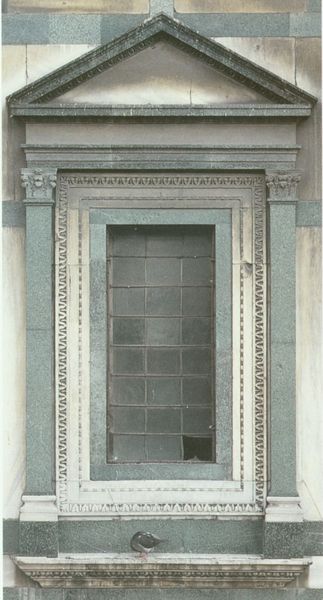
Titel: Baptisterium (Florenz)
Standort: Florenz, Baptisterium (EU - I - Toskana)
Schlagwörter: blau, weiß, dreieck, grün, ausschnitt, fenster, glas, grau, pfeiler, schwarz, säule, säulen, tür, dach, gebäude, muster, ornament, architektur, rahmen, stein, steine, taube, hellblau, fassade, giebel, mauer, pilaster, detail, metall, stuck, wiess, plinthe, foto, fotografie, photographie, rechteck, scheibe, architrav, kapitelle, kapitell, fries, dreiecksgiebel, sims, kaputt, gesims, quader, basis, tpr, korinthisch, fotographie, schaft, quadrat, eierstab, akanthus, tympanon, ädikula, lisene, nster, glasstein, loch im fenster, kepitell, bleistege